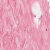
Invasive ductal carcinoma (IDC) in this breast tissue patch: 0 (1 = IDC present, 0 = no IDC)